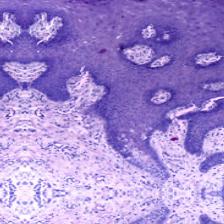
Diagnosis: Normal